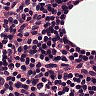
Metastatic tissue present: no